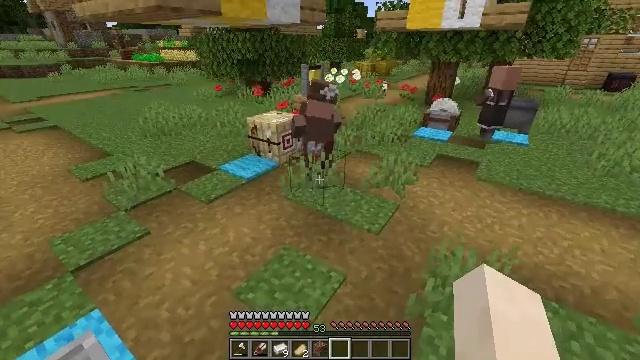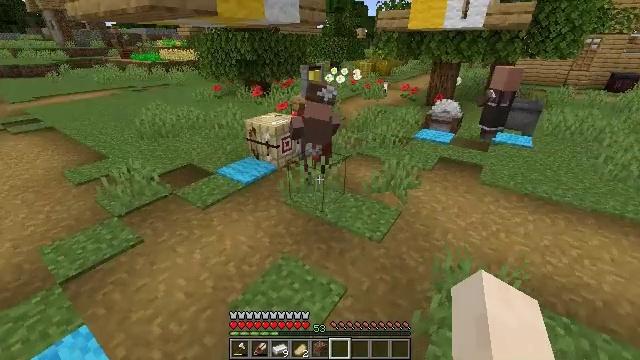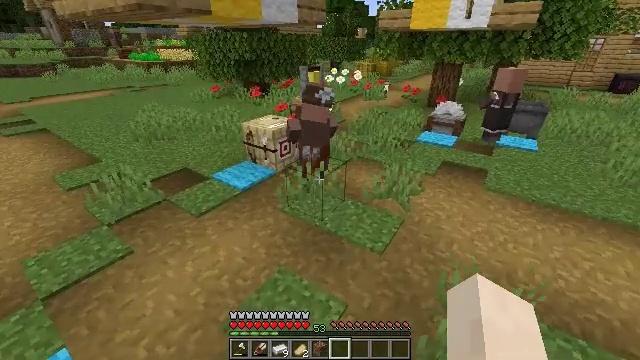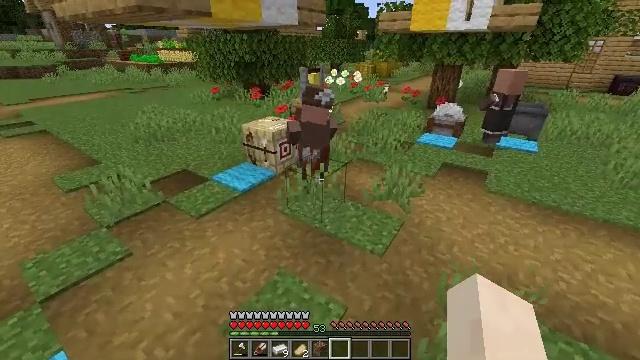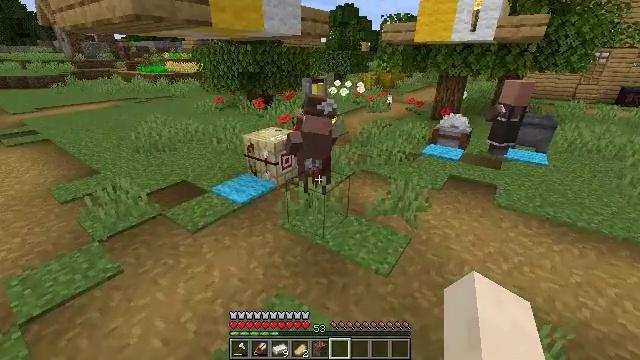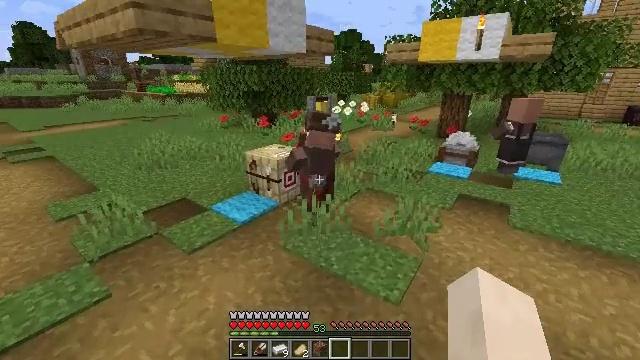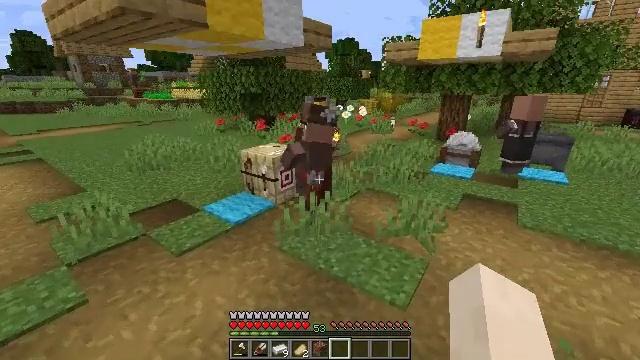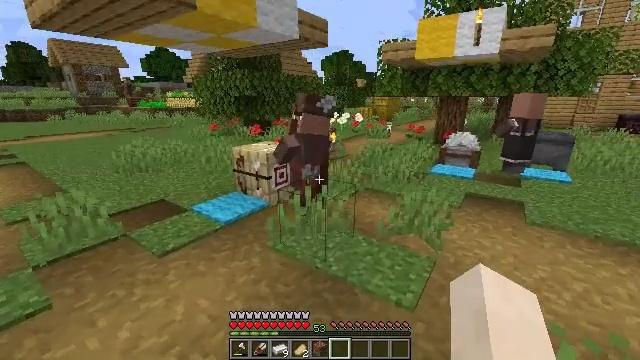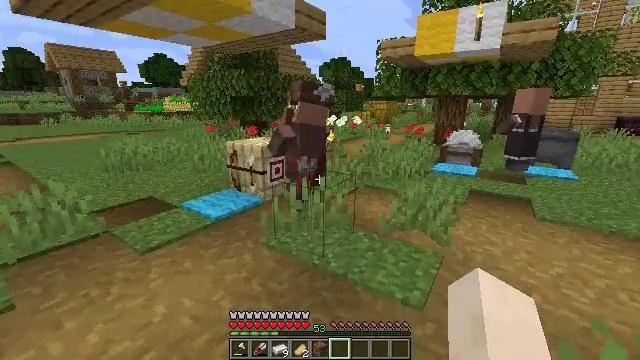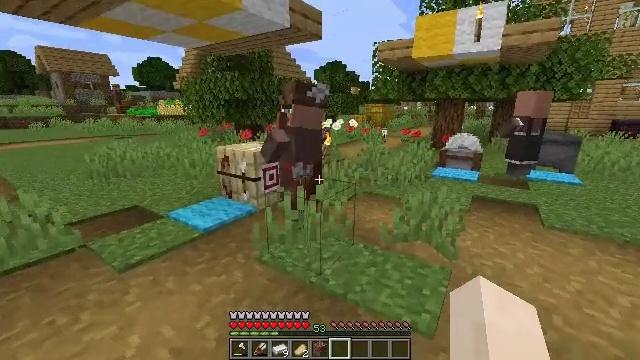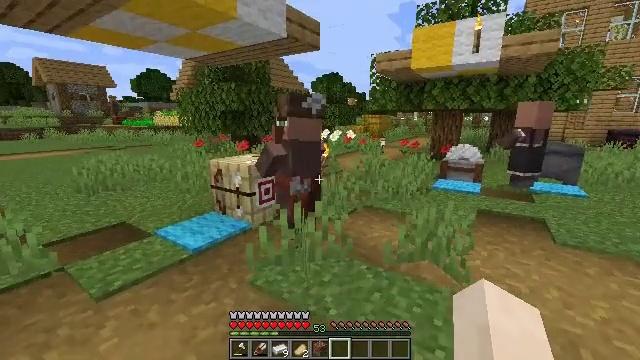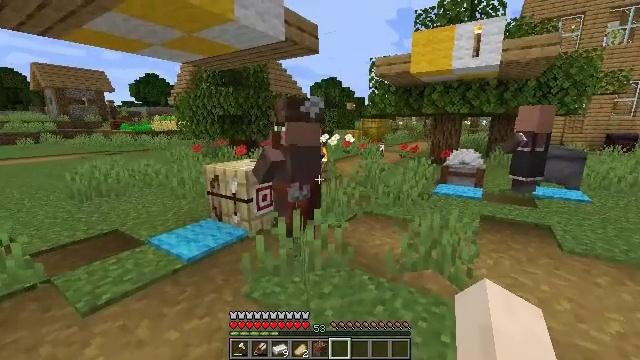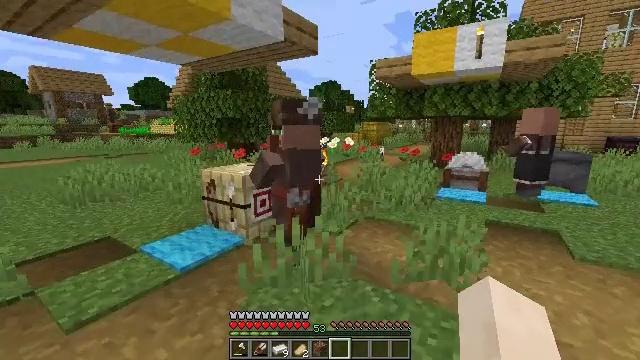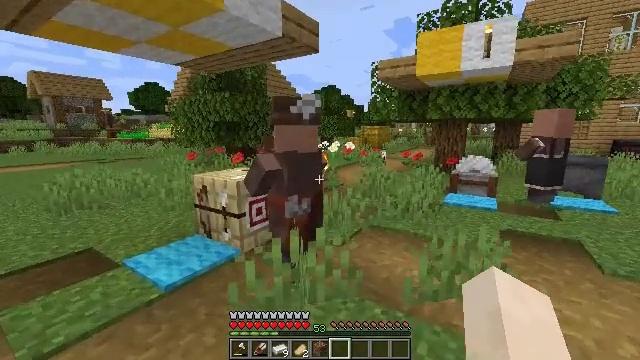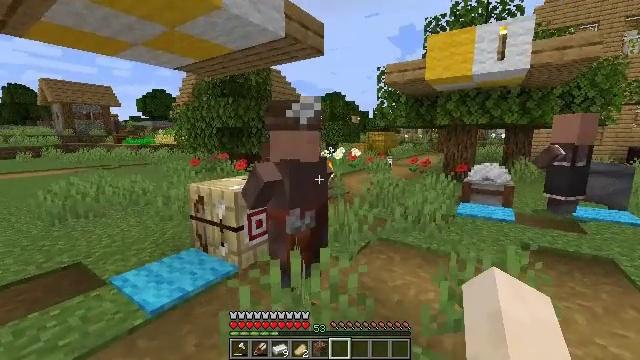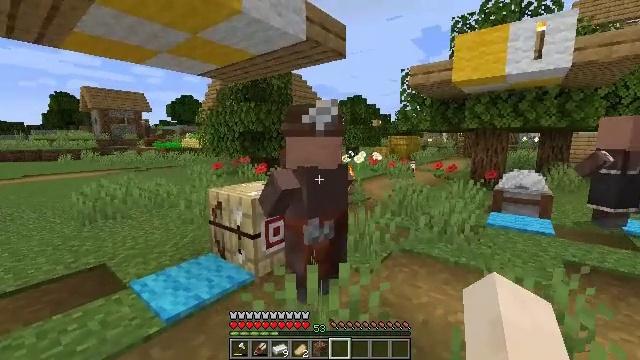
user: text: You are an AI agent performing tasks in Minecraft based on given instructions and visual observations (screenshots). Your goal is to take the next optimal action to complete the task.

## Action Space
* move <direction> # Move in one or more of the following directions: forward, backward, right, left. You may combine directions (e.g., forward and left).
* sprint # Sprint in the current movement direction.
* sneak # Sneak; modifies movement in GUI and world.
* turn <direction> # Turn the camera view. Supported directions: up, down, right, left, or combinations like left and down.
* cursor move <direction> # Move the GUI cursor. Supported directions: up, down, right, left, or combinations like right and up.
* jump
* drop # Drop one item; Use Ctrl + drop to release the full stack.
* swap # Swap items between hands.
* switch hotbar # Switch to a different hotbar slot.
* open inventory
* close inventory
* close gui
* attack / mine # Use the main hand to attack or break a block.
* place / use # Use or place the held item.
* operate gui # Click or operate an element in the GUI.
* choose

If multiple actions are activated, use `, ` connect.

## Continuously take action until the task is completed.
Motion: motion action
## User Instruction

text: Assemble materials to create a crossbow.
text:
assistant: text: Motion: move forward
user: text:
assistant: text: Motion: move forward
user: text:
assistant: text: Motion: move forward
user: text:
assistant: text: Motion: move forward, turn up
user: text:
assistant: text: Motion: move forward, turn up
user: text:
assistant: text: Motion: move forward, turn up
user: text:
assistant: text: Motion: move forward, turn up
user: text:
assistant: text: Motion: move forward, turn up
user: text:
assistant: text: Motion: move forward
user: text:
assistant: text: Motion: move forward, turn up
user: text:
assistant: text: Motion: move forward
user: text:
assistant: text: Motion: move forward
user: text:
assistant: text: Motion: move forward
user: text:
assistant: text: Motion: move forward, turn left and up
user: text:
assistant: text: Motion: move forward, turn left
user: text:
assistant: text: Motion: move forward, turn left and down, use / place
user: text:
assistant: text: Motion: use / place
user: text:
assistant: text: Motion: use / place
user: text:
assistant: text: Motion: use / place
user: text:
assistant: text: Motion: no_op
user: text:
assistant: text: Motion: open gui
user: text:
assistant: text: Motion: no_op
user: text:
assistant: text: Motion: no_op
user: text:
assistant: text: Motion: no_op
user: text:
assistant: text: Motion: no_op
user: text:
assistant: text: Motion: no_op
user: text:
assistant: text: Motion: no_op
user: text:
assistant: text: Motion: close gui
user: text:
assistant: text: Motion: open inventory
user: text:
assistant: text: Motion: turn right and up